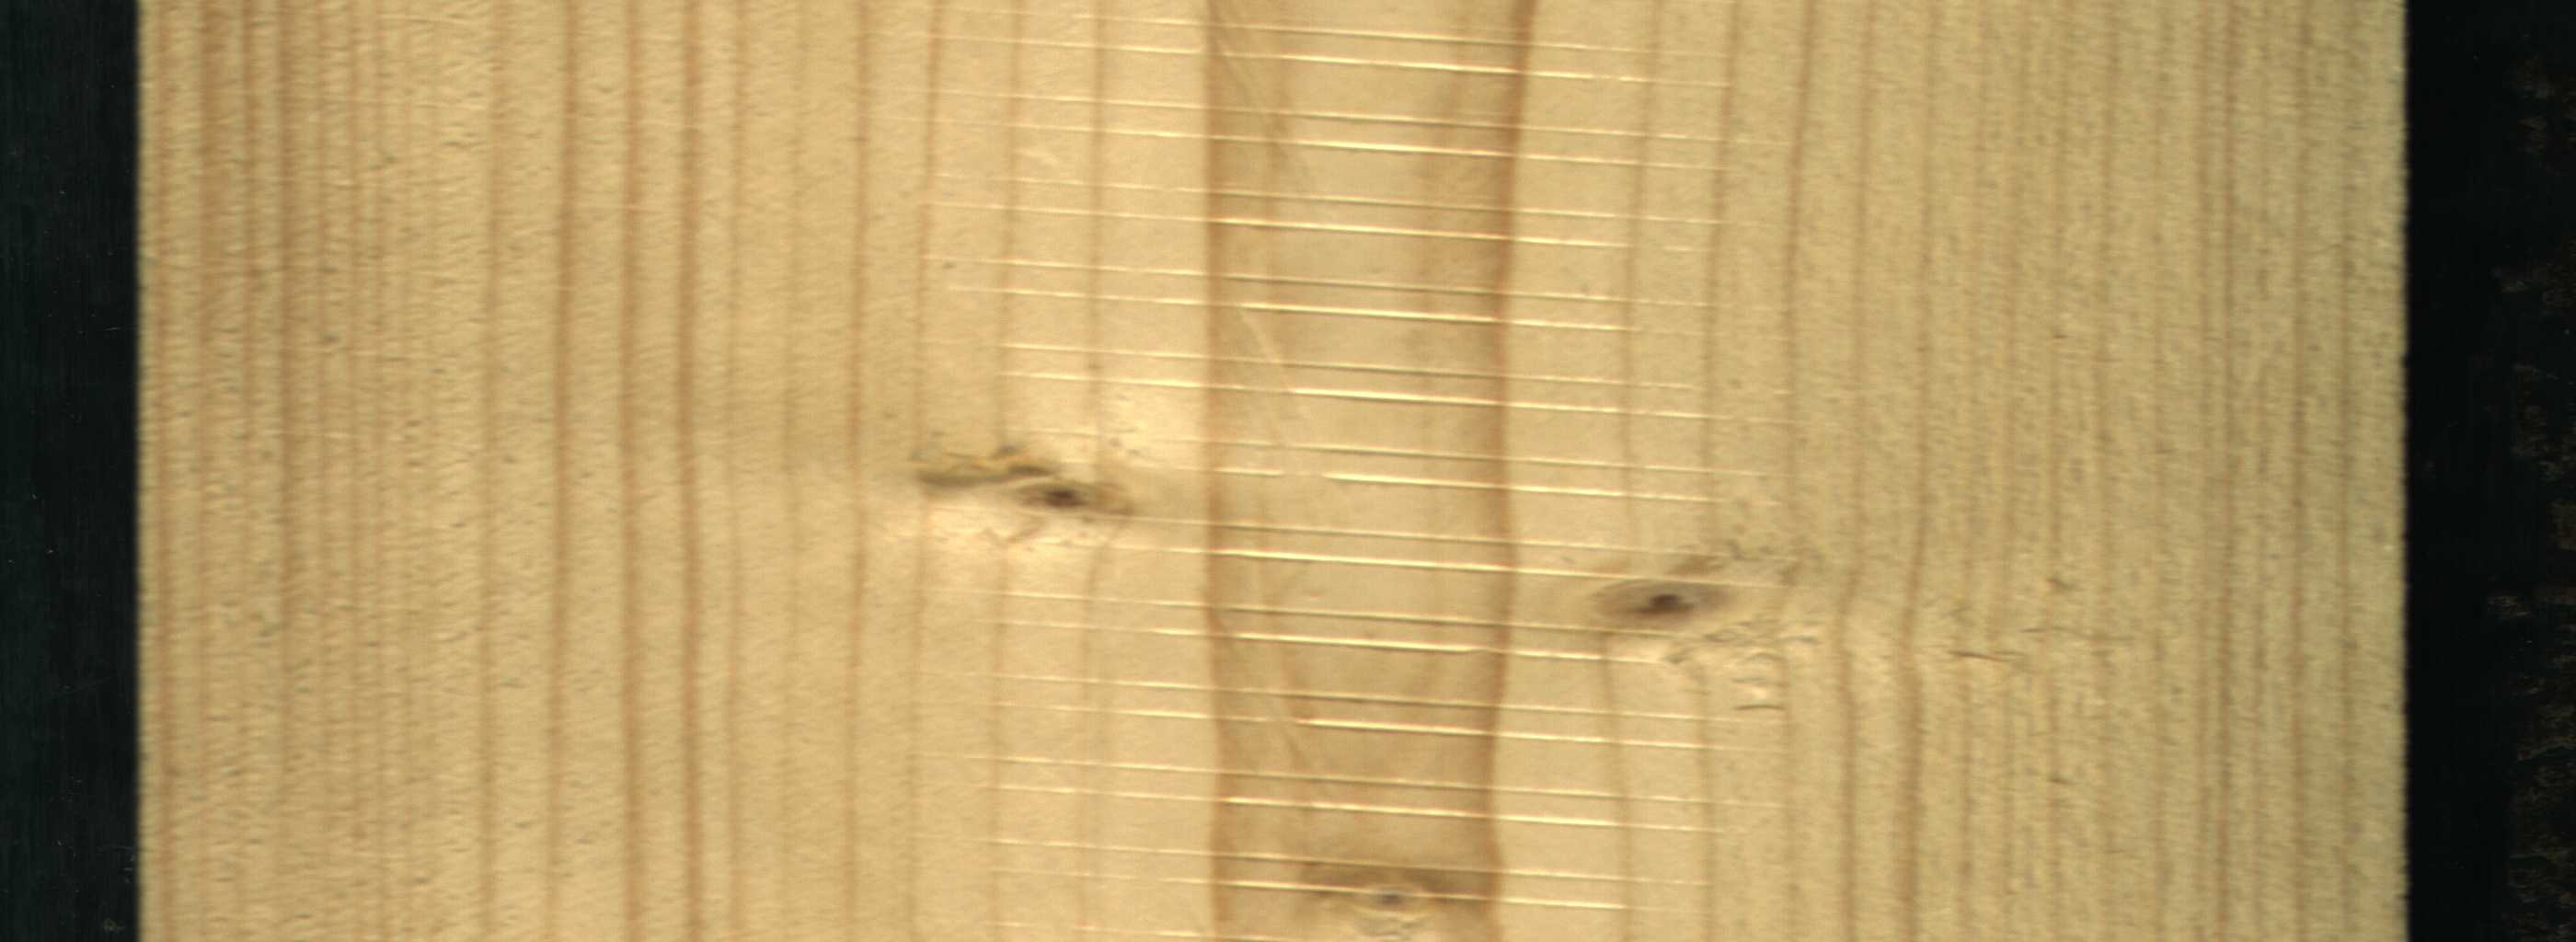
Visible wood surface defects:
Live_Knot
Live_Knot
Live_Knot